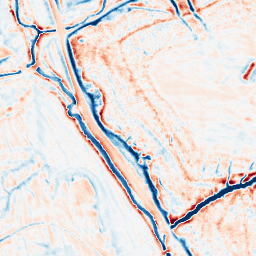
Category: edge_preserving
Decomposition family: bilateral
Decomposition parameters: d: 15
sigma_color: 50
sigma_space: 75
Upsampling method: regularized
Upsampling parameters: scale: 2
lambda_reg: 0.001
Upsampling scale: 2